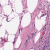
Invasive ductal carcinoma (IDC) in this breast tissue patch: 1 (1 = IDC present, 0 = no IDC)